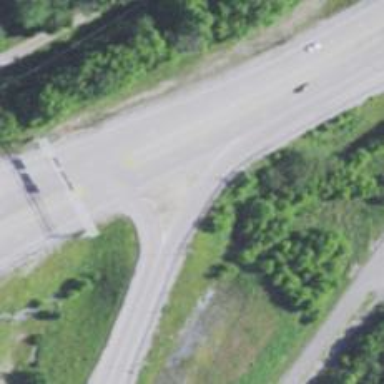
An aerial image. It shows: Trunk link highway.